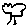
Label: tree